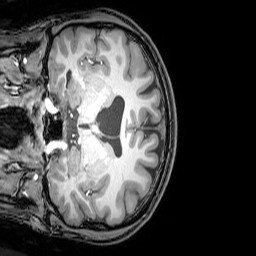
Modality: T1w
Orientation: coronal
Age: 21
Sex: male
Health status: healthy
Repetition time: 0.081 s
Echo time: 0.037 s